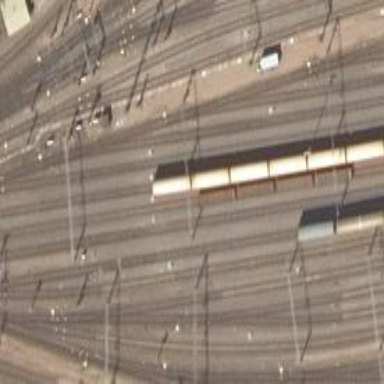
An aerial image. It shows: Rail yard with electrified contact lines for the trains.